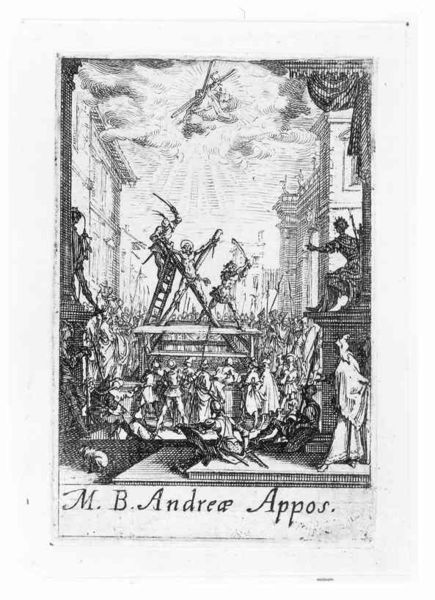
Titel: Martyrium des Apostels Andreas
Künstler: Jacques Callot
Standort: Karlsruhe
Institution: Staatliche Kunsthalle Karlsruhe
Schlagwörter: gott, gruppe, himmel, kampf, mann, weiß, wolken, menschen, stadt, frankreich, frau, grau, licht, mitte, männer, raum, schwarz, skizze, straße, säule, säulen, tisch, tische, zeichnung, dach, gebäude, haus, wolke, ansammlung, hochformat, leute, masse, menge, versammlung, gericht, richter, architektur, barock, bibel, henker, hinrichtung, tod, vorhang, häuser, kirche, sonne, boden, figur, gewand, kutte, mantel, kind, personen, bühne, theater, renaissance, engel, statue, schrift, fassaden, italien, perspektive, vedute, zuschauer, schwer, grafik, graphik, platz, vorstellung, arbeiter, figuren, gewalt, krieg, leiter, kaiser, könig, soldaten, stufen, podest, tor, oben, name, spiel, gerüst, buch, kreuz, strahlen, aufruhr, druck, druckgraphik, druckgrafik, radierung, stich, lithografie, schwarzweiß, schwert, text, waffen, aufstand, revolte, strafe, strich, stöcke, waffe, auflauf, menschenmasse, punkt, volk, bleistift, pilatus, menschenmenge, rüstung, sieg, schaulustige, rom, buchdruck, sims, heiligenschein, skulpturen, statuen, nimbus, christus, jesus, kreuzigung, mauern, qual, vision, erscheinung, heiliger, lanzen, marktplatz, etagen, kulisse, tempel, märtyrer, heilig, kupferstich, schlagen, auferstehung, mörder, babel, göttlich, himmelfahrt, männr, schar, latein, andrea, cäsar, architetur, andreaskreuz, gekreuzigter, tiefenraum, martyrium, apostel, wunder, heiliger geist, folter, turmbau, galgen, flieger, aufmarsch, zeugen, kreu, andreas, geiselung, ruck, auspeitschung, vohang, schafott, erhängen, schaffot, architetkur, andre, schaffott, 1600, 15. jahrhundert, m., andreae, appos, schafrichter, andrea appos, andreas appos, thetaer, m.b., m.b.andrea appos, schlacvht, adreas, hafstich, hl.andreas, b., schaffo, hirichtung, m. b. andreas apps., apps., podelt, appotheose, andrea apps, andreae appos, buchseitekreuzigung